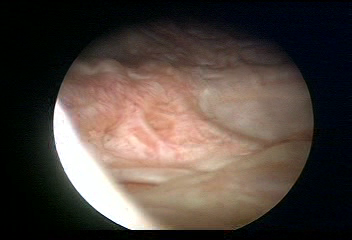
Modality: WLC
Class: Normal mucosa
Bladder cancer association: No